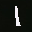
Label: 1